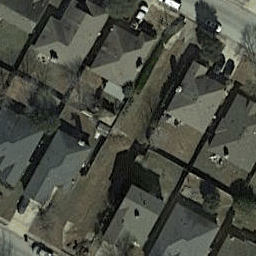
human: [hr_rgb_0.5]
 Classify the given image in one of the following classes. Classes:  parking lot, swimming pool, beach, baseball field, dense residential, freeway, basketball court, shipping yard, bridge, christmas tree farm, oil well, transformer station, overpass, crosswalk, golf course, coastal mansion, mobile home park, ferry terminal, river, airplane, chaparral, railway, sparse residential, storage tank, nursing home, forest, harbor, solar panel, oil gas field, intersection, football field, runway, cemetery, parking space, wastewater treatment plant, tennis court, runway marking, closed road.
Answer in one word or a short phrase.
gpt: dense residential